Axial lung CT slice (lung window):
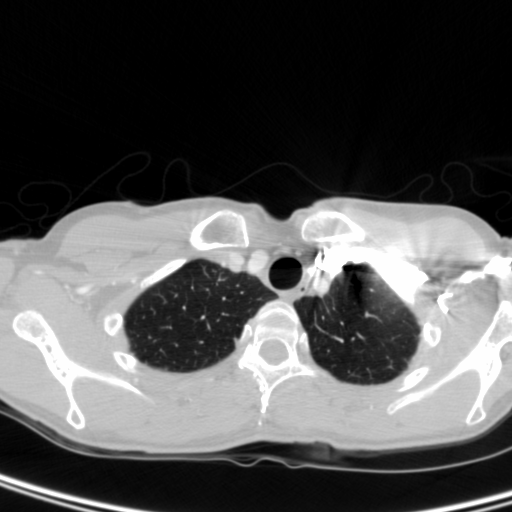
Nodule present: no